Question: I have the image and I need to produce the image of alpha coordinates only...
I did the following but it produces the red colored image only what I did wrong in the code...
Thanks in advance ....
myCode:
'''
-(UIImage*)alphaAlone:(UIImage*)sourceImage
{
CGImageRef img=sourceImage.CGImage;
CFDataRef m_DataRef;
m_DataRef = CGDataProviderCopyData(CGImageGetDataProvider(img));
UInt8 *dataMasked=(UInt8 *)CFDataGetBytePtr(m_DataRef);
double length=CFDataGetLength(m_DataRef);
NSLog(@"length::%f",length);
for(int index=0;index<length;index+=4)
{
dataMasked[index] =dataMasked[index];
dataMasked[index+1] =0;
dataMasked[index+2] =0;
dataMasked[index+3] =0;
}
NSUInteger width =CGImageGetWidth(img);
size_t height=CGImageGetHeight(img);
size_t bitsPerComponent=CGImageGetBitsPerComponent(img);
size_t bitsPerPixel=CGImageGetBitsPerPixel(img);
size_t bytesPerRow=CGImageGetBytesPerRow(img);
NSLog(@"the w:%u H:%lu",width,height);
CGColorSpaceRef colorspace=CGImageGetColorSpace(img);
CGBitmapInfo bitmapInfo=CGImageGetBitmapInfo(img);
CFDataRef newData=CFDataCreate(NULL,dataMasked,length);
CGDataProviderRef provider=CGDataProviderCreateWithCFData(newData);
CGImageRef newImg=CGImageCreate(width,height,bitsPerComponent,bitsPerPixel,bytesPerRow,colorspace,bitmapInfo,provider,NULL,true,kCGRenderingIntentDefault);
return [UIImage imageWithCGImage:newImg];
}
'''

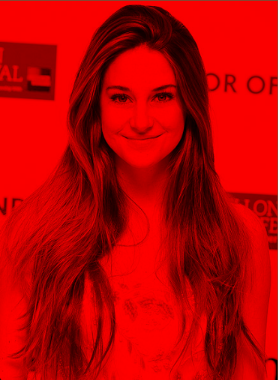
Answer: Check if this works. This function returns you autoreleased alpha image.
'''
- (UIImage*)seperatAlphaFromImage:(UIImage*)pngImage writeToFile:(NSString*)path compressionQuality:(float)value0To1
{
CGRect imageRect = CGRectMake(0, 0, pngImage.size.width, pngImage.size.height);
//Pixel Buffer
uint32_t* piPixels = (uint32_t*)malloc(imageRect.size.width * imageRect.size.height * sizeof(uint32_t));
if (piPixels == NULL)
{
return nil;
}
memset(piPixels, 0, imageRect.size.width * imageRect.size.height * sizeof(uint32_t));
//Drawing image in the buffer
CGColorSpaceRef colorSpace = CGColorSpaceCreateDeviceRGB();
CGContextRef context = CGBitmapContextCreate(piPixels, imageRect.size.width, imageRect.size.height, 8, sizeof(uint32_t) * imageRect.size.width, colorSpace, kCGBitmapByteOrder32Little | kCGImageAlphaPremultipliedLast);
CGContextDrawImage(context, imageRect, pngImage.CGImage);
//Copying the alpha values to the red values of the image and setting the alpha to 1
for (uint32_t y = 0; y < imageRect.size.height; y++)
{
for (uint32_t x = 0; x < imageRect.size.width; x++)
{
uint8_t* rgbaValues = (uint8_t*)&piPixels[y * (uint32_t)imageRect.size.width + x];
//alpha = 0, red = 1, green = 2, blue = 3.
rgbaValues[0] = rgbaValues[0];
rgbaValues[1] = rgbaValues[0];
rgbaValues[2] = rgbaValues[0];
rgbaValues[3] = rgbaValues[0];
}
}
//Creating image whose red values will preserve the alpha values
CGImageRef newCGImage = CGBitmapContextCreateImage(context);
UIImage* newImage = [[[UIImage alloc] initWithCGImage:newCGImage]autorelease];
CGImageRelease(newCGImage);
return newImage;
}
'''